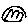
Label: zigzag